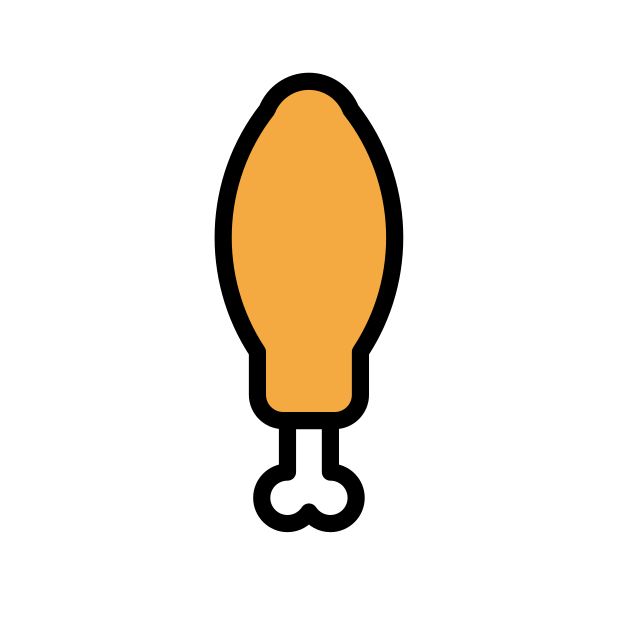
poultry leg